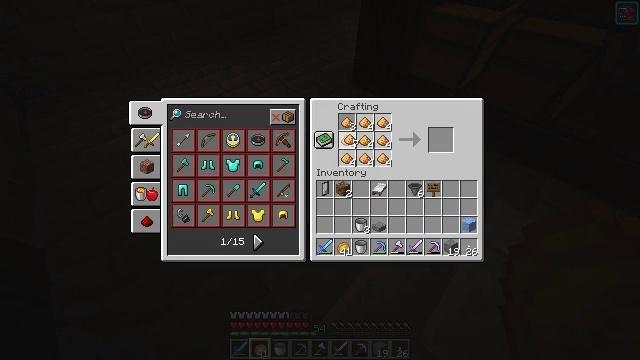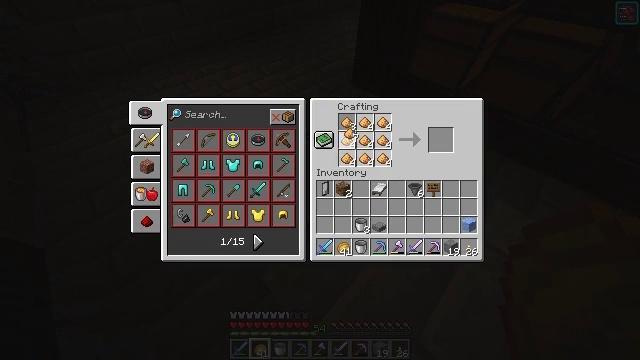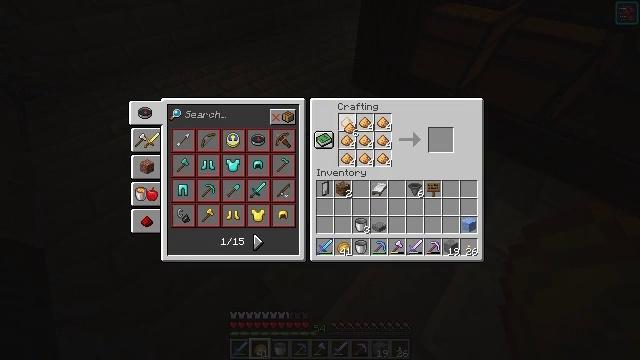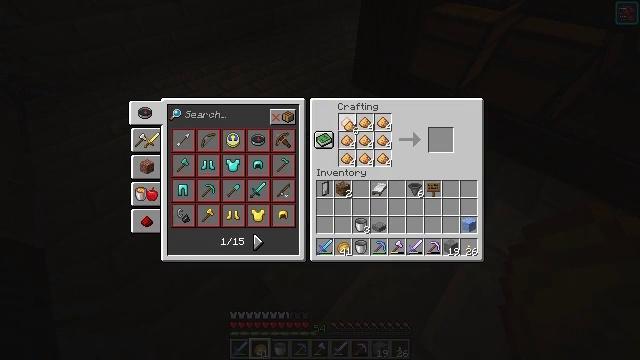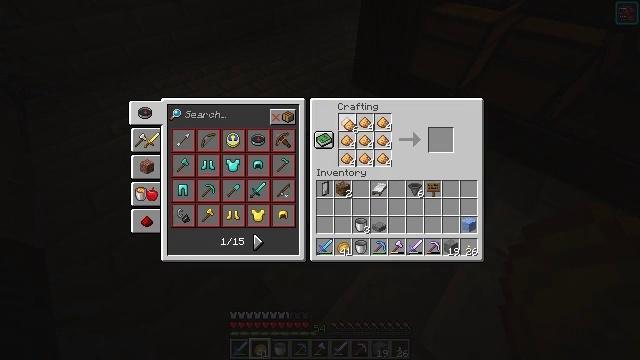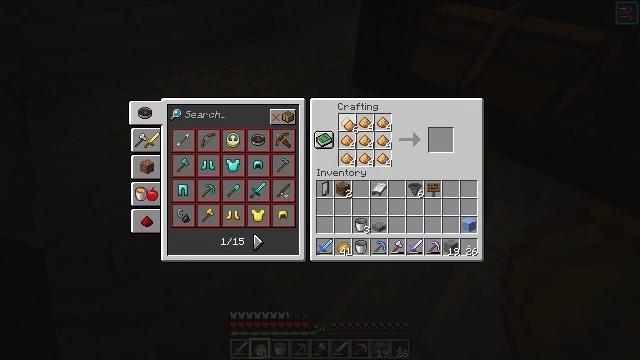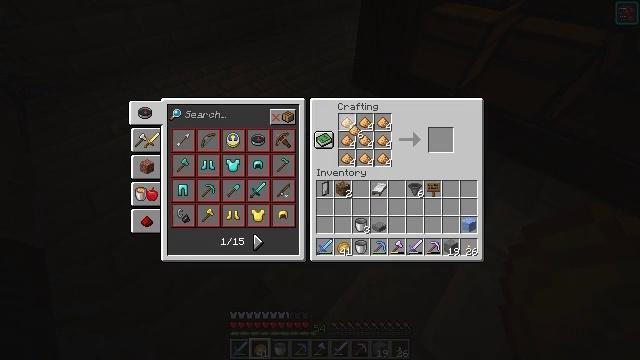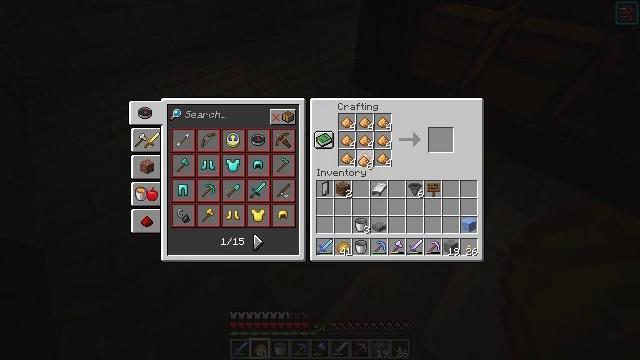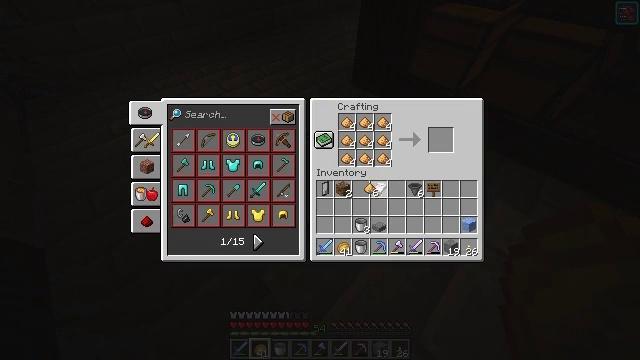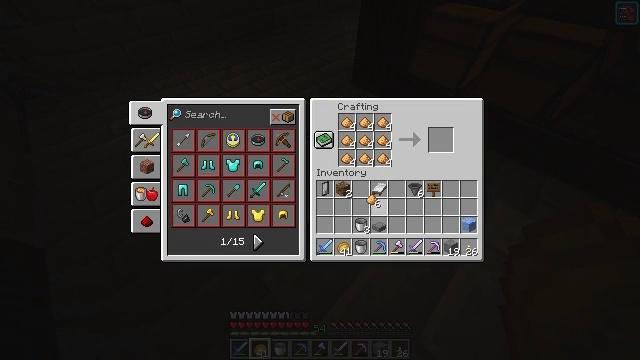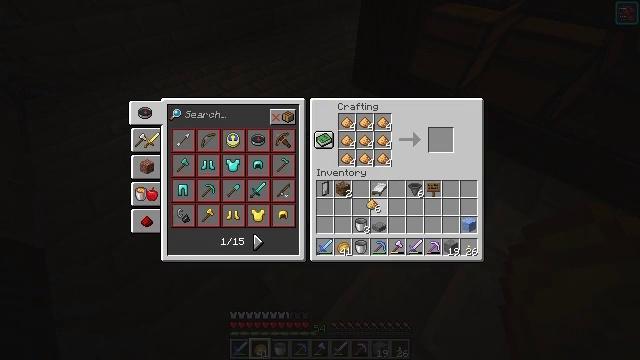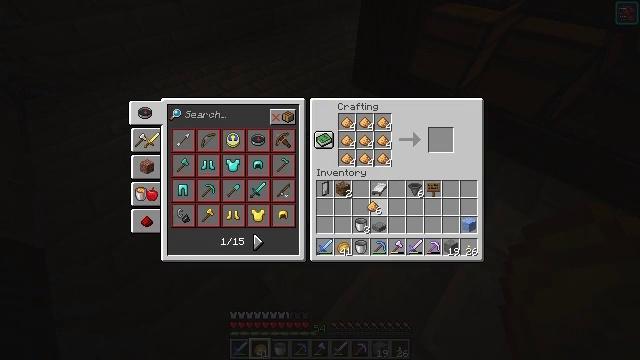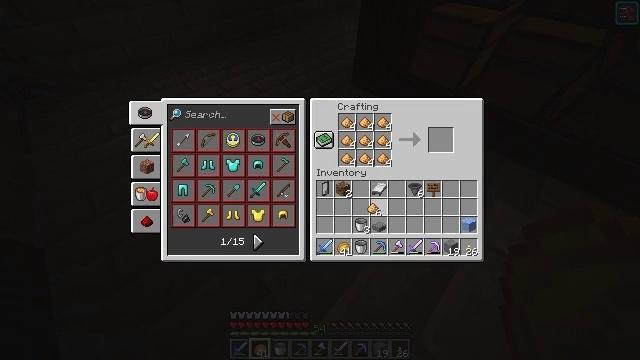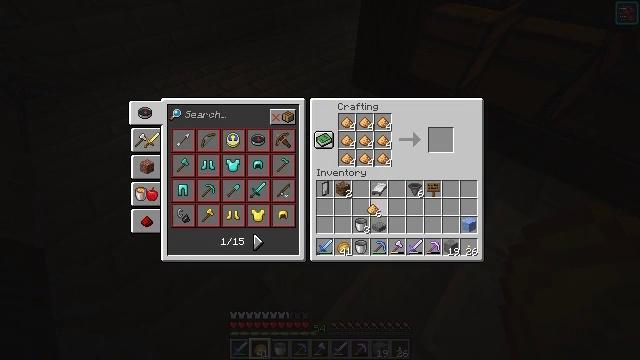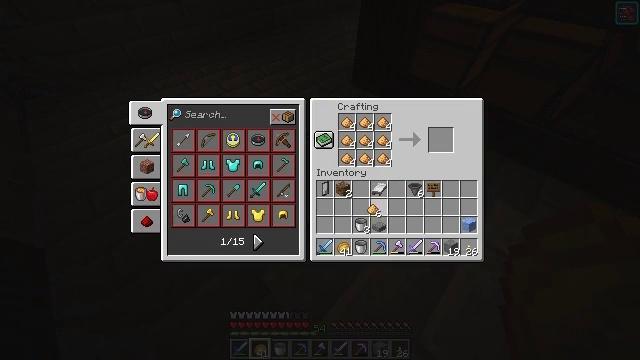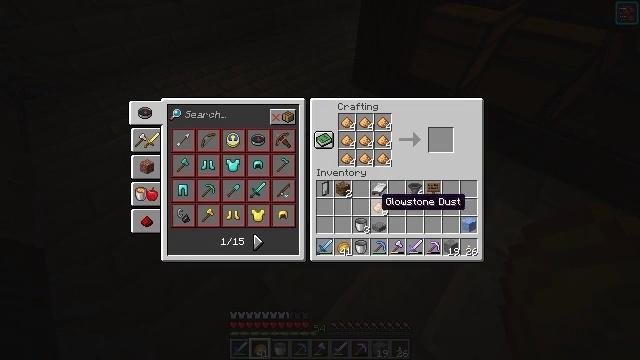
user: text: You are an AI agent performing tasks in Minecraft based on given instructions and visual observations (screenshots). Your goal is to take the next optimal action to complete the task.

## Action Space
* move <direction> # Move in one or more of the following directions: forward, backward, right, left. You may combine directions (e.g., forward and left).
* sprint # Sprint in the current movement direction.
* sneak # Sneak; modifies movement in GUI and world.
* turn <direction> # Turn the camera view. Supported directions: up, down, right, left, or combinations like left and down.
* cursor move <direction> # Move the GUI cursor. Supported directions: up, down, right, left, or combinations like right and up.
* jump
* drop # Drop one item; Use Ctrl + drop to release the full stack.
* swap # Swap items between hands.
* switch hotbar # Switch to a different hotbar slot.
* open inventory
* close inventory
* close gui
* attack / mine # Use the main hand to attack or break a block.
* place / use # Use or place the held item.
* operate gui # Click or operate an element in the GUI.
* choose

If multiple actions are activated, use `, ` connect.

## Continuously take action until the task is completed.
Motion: motion action
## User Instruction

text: Combine glowstone dust in the 2x2 grid to craft a glowstone.
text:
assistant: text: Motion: choose
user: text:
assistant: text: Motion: choose
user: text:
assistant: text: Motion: choose
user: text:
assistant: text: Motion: choose
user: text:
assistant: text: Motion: choose
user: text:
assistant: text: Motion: no_op
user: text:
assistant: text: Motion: cursor move right and down
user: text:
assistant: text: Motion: cursor move down
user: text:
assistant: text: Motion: cursor move down
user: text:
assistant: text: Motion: no_op
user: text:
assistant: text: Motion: no_op
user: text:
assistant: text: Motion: no_op
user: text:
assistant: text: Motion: no_op
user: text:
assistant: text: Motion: operate gui
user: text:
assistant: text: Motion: no_op
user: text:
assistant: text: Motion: no_op
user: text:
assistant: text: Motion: no_op
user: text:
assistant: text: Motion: no_op
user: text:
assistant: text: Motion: sneak, cursor move right and up
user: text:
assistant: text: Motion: sneak, cursor move right and up
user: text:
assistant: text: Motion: sneak, cursor move right and up
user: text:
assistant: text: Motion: sneak, cursor move right
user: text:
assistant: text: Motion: sneak
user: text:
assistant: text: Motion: sneak
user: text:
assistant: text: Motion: sneak
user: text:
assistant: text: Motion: sneak
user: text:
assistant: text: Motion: sneak
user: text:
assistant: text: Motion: sneak
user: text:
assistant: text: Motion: no_op
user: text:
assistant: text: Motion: no_op